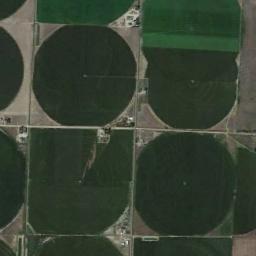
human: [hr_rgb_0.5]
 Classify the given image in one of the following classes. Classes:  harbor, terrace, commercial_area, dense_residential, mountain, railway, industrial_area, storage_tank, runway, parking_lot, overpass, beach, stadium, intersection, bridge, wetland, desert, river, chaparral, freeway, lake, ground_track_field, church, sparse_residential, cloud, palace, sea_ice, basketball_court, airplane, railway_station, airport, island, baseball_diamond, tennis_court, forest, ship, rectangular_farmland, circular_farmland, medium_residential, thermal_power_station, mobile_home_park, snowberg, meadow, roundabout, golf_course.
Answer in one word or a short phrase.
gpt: circular_farmland